Question: I want to merge three tables together as shown here:

Basically I want to include the items from all three tables T1, T2 and T3 and have them merged as shown in the result table. I tried something like this:
'''
SELECT T1.user, T2.tid, T2.name, T3.type, T1.mid
FROM T1
LEFT JOIN T2 ON T1.mid = T2.mid
LEFT JOIN T3 ON T2.tid = T3.tid
GROUP BY T1.user;
'''
But it does not seem to have worked. It does show the results but only unique values. In the result if 'user' is 'johny', it will only show the first value and ignore the second, though it should be in the result table.
Is there something I am missing?
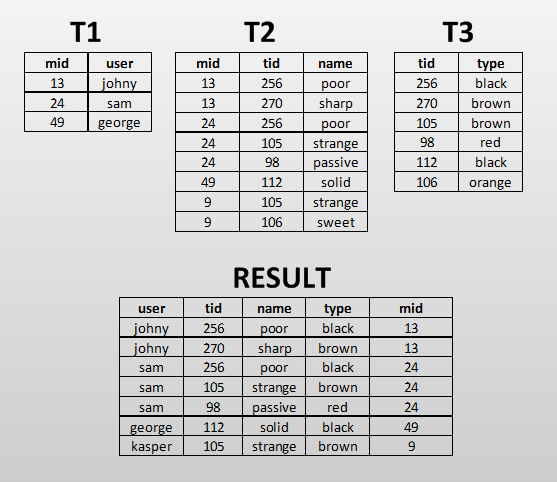
Answer: The Group is not necessary if you want to see all results for each of the users. Otherwise it will hide some of the rows and show just one per user.
First join T1 Right to T2 than Left Join to T3. This is good practice if there is element from T1 that has no connection with element from T3 to prevent showing NULL result for TPS fields.
'''
SELECT T1.user, T2.tid, T2.name, T3.type, T1.mid
FROM T1
RIGHT JOIN T2 ON T1.mid = T2.mid
LEFT JOIN T3 ON T2.tid = T3.tid;
'''